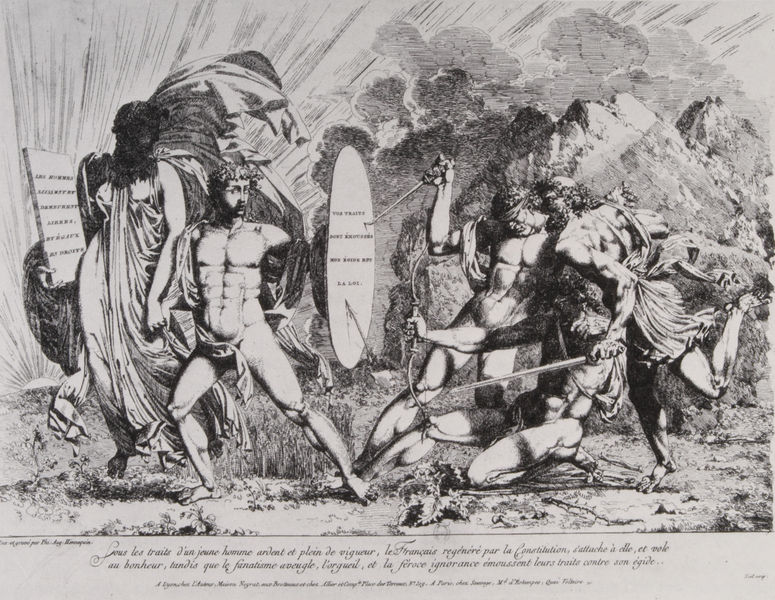
Titel: Die Erneuerung Frankreichs durch die Verfassung
Künstler: Philippe Auguste Hennequin
Standort: Paris
Institution: Bibliothèque Nationale.
Schlagwörter: akt, angriff, berg, felsen, gott, gruppe, himmel, kampf, körper, mann, nackt, umhang, weiß, wolken, landschaft, menschen, brust, frankreich, frau, grau, licht, männer, paris, schwarz, skizze, szene, zeichnung, tuch, wiese, wolke, bart, bibel, falten, halten, stein, tod, hände, feld, sonnenaufgang, büsche, sonne, gewand, locken, beine, bein, holzschnitt, schrift, papier, bogen, schwer, berge, fels, gebirge, grafik, graphik, französisch, krieg, schlacht, soldaten, tafel, muskeln, inschrift, bauch, faltenwurf, knie, oberkörper, leuchten, muskulös, schild, tusche, blind, maske, fuss, strahlen, druck, druckgraphik, schnitt, schwarz-weiß, druckgrafik, radierung, stich, revolution, schwert, schwerter, säbel, text, waffen, buchstaben, soldat, bürger, beschriftung, degen, helm, göttin, kämpfen, französische, litographie, wappen, schein, jüngling, junger mann, chwarz, schwarzer, freiheit, kampfszene, muskel, zeus, dolch, krieger, sturz, sonnenstrahlen, binde, gebote, umhänge, armbrust, speer, postkarte, kupferstich, kräftig, heroisch, rhetorisch, pfeil, graus, französische revolution, pfeile, glück, abwehren, augenbinde, beischrift, schilde, himmer, tect, tafeln, evolution, fechter, bauchmuskeln, kämpfende, tich, steintafel, gesetz, pfeil und bogen, angreifer, kupferstichs, verteidigen, französische revolutionsgraphi, fürße, maythologie, augen verbunden, frankriechr, muskelt, 10 gebote, stürnede, inschirf, gebirgte